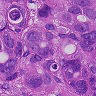
Metastatic tissue present: yes